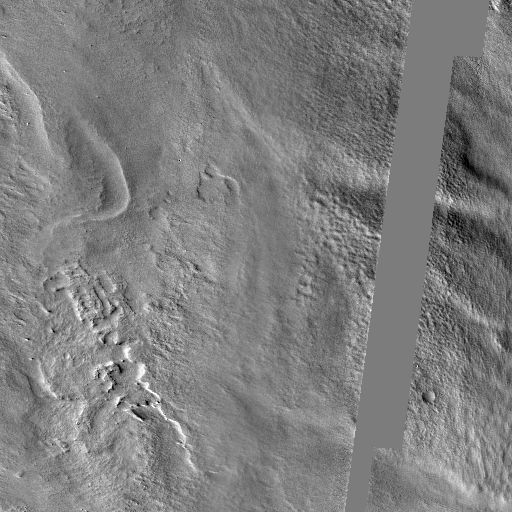
Crater classes present: Background, Other